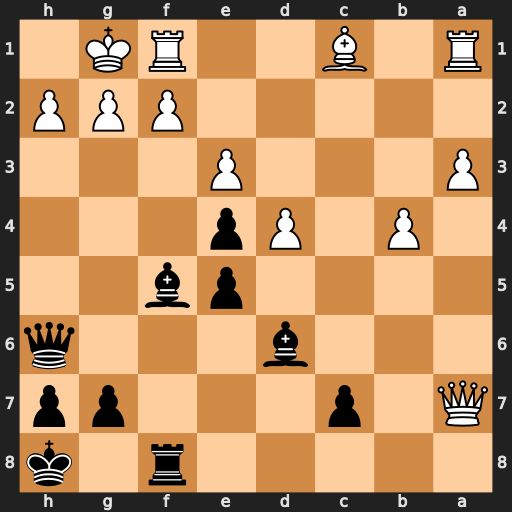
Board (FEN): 5r1k/Q1p3pp/3b3q/4pb2/1P1Pp3/P3P3/5PPP/R1B2RK1
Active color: b
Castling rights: -
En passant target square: -
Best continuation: exd4 g3 Bg4 f4 exf3